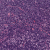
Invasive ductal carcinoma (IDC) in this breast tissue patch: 0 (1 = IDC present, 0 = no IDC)